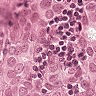
Metastatic tissue present: yes